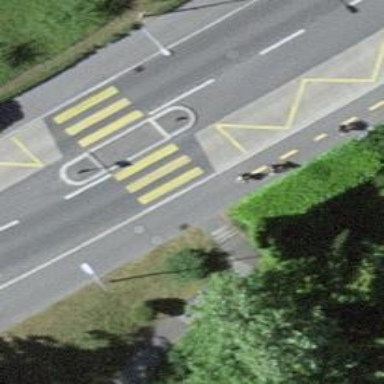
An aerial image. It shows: Zebra crossing on footway.